Question: I used houghLines transformation to detect lines in an image and I draw the lines detected by that on a separate Mat image using cv::line() function.
Note that the lines detected by houghLinesP are usually overlapping with each other and high in number. (even if there is 1 line in the image it will detect number of adjacent lines for it)
'''
for (size_t i = 0; i < lines.size(); i++)
{
Vec4i l = lines[i];
line(src, Point(l[0], l[1]), Point(l[2], l[3]), Scalar(0, 255, 0), 10, CV_AA);
}
'''
I wanted to draw the lines in solid green color without any transparency. But in the resulting image I noticed that some lines at the edges are transparent. (or the borders of lines are blurred) Following is a part of my resulting image.

I want to avoid this. I want to have sharp edges for the lines and should not have any transparency. How to do it?
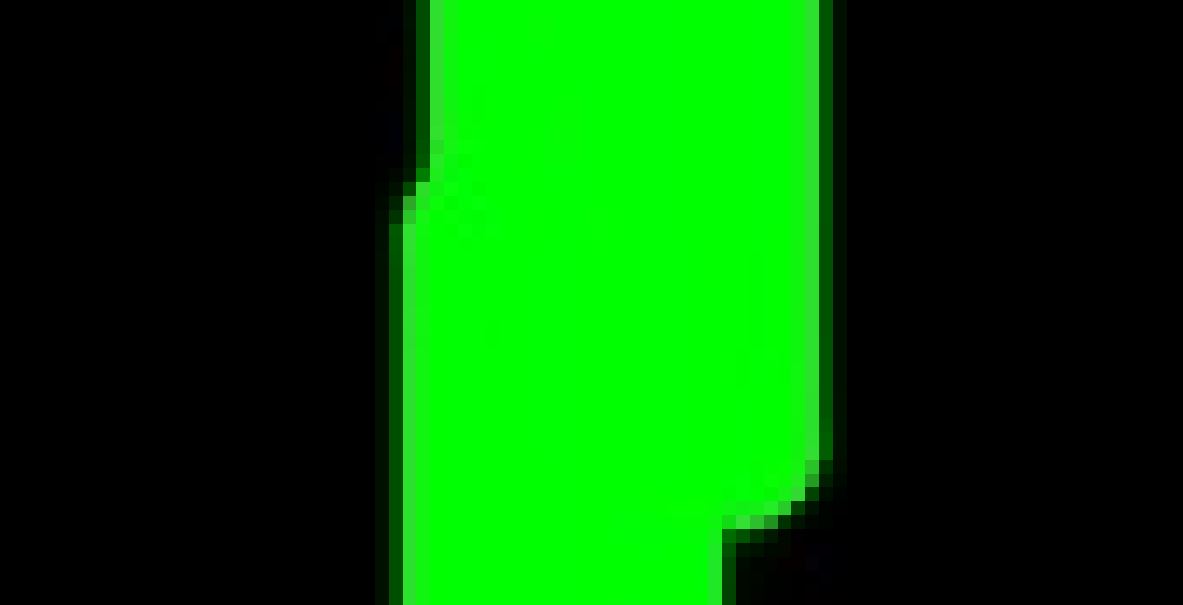
Answer: The 'CV_AA' flag tell 'cv::line()' to draw an nti-liased line. This is the source of your transparent line border pixels.
If you remove the 'CV_AA' flag, the line will be drawn jagged, but without transparencies (Bresenham).
Looking more closely at the image there are visible JPG artifacts inside the colored area (sporadic darker spots). These artifacts to not exist in the image in memory but will appear in a JPG saved file. Try saving your image as PNG.